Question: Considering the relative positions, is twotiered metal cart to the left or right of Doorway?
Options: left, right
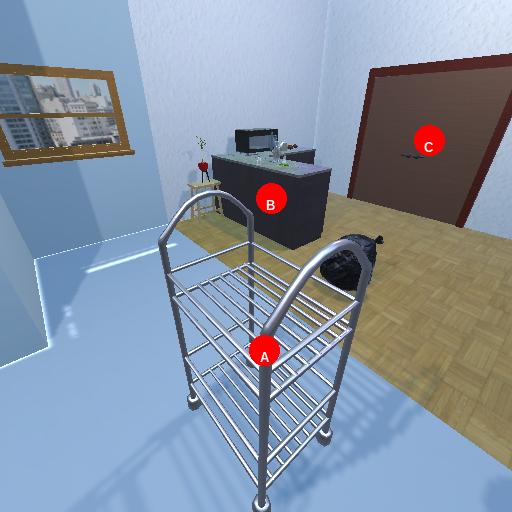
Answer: left